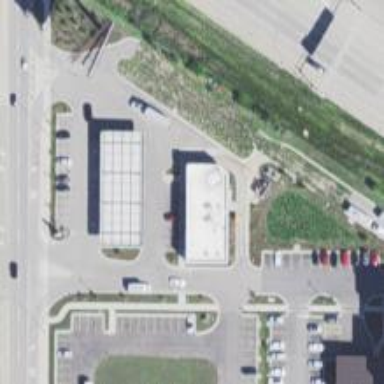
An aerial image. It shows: Convenience shop.